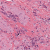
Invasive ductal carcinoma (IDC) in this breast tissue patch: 1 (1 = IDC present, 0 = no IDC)